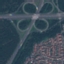
Label: Highway